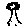
Label: tree